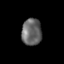
Tissue: skin
Cell type: Epithelial cells
Senescence score: 0.2869
Nuclear area (px): 525
Mean DAPI intensity: 102.324